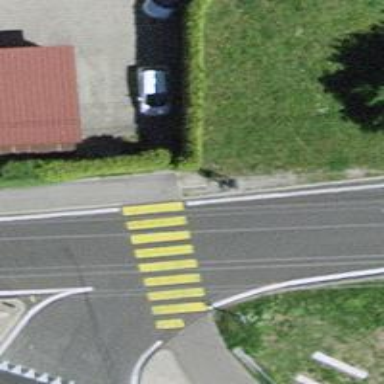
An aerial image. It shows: Marked zebra crossing with distinct zebra markings.